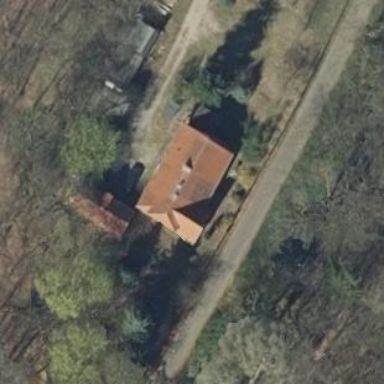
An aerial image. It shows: House with gabled roof oriented along with red color.